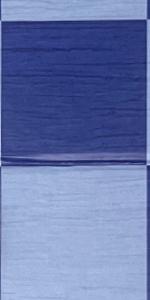
Label: Empty